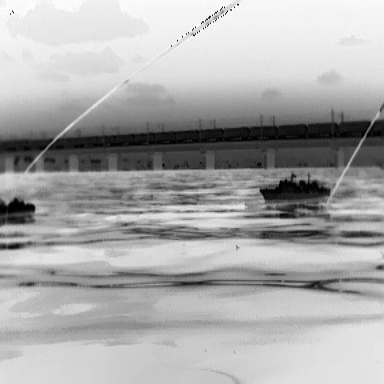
There are two warships in the infrared image.